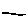
Label: line